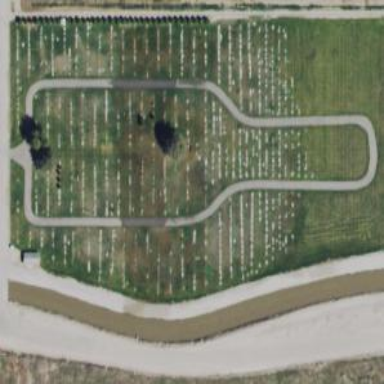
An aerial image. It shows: Cemetery.